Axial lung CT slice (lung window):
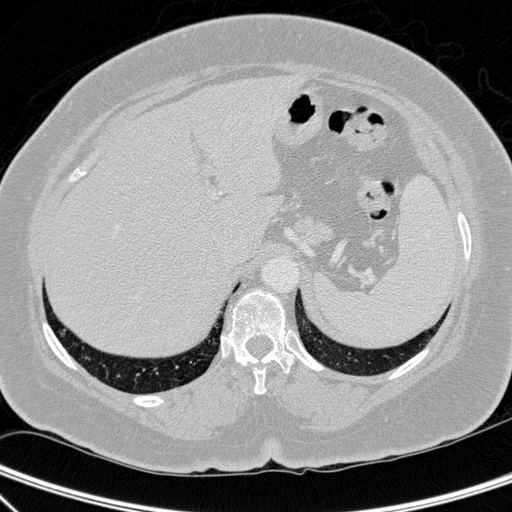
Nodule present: no